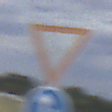
Verkehrszeichen: VorfahrtGewaehren
Zusatzzeichen unten: VorgeschriebeneFahrtrichtungGeradeausOderRechts
Umgebung: Outdoor, Nature
Tageszeit: Midday
Wetter: PartlyCloudy
Licht: Natural
Jahreszeit: NotSpecified
Kontrast: HighContrast